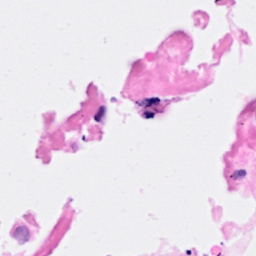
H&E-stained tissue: Breast